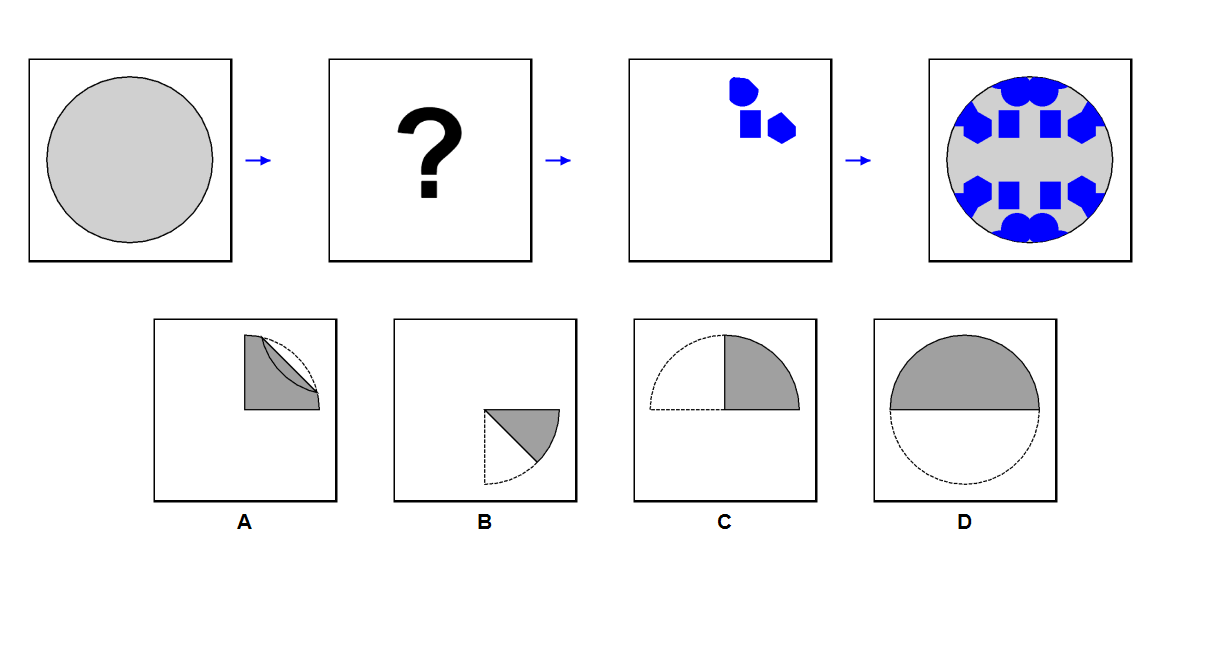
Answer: B